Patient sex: F
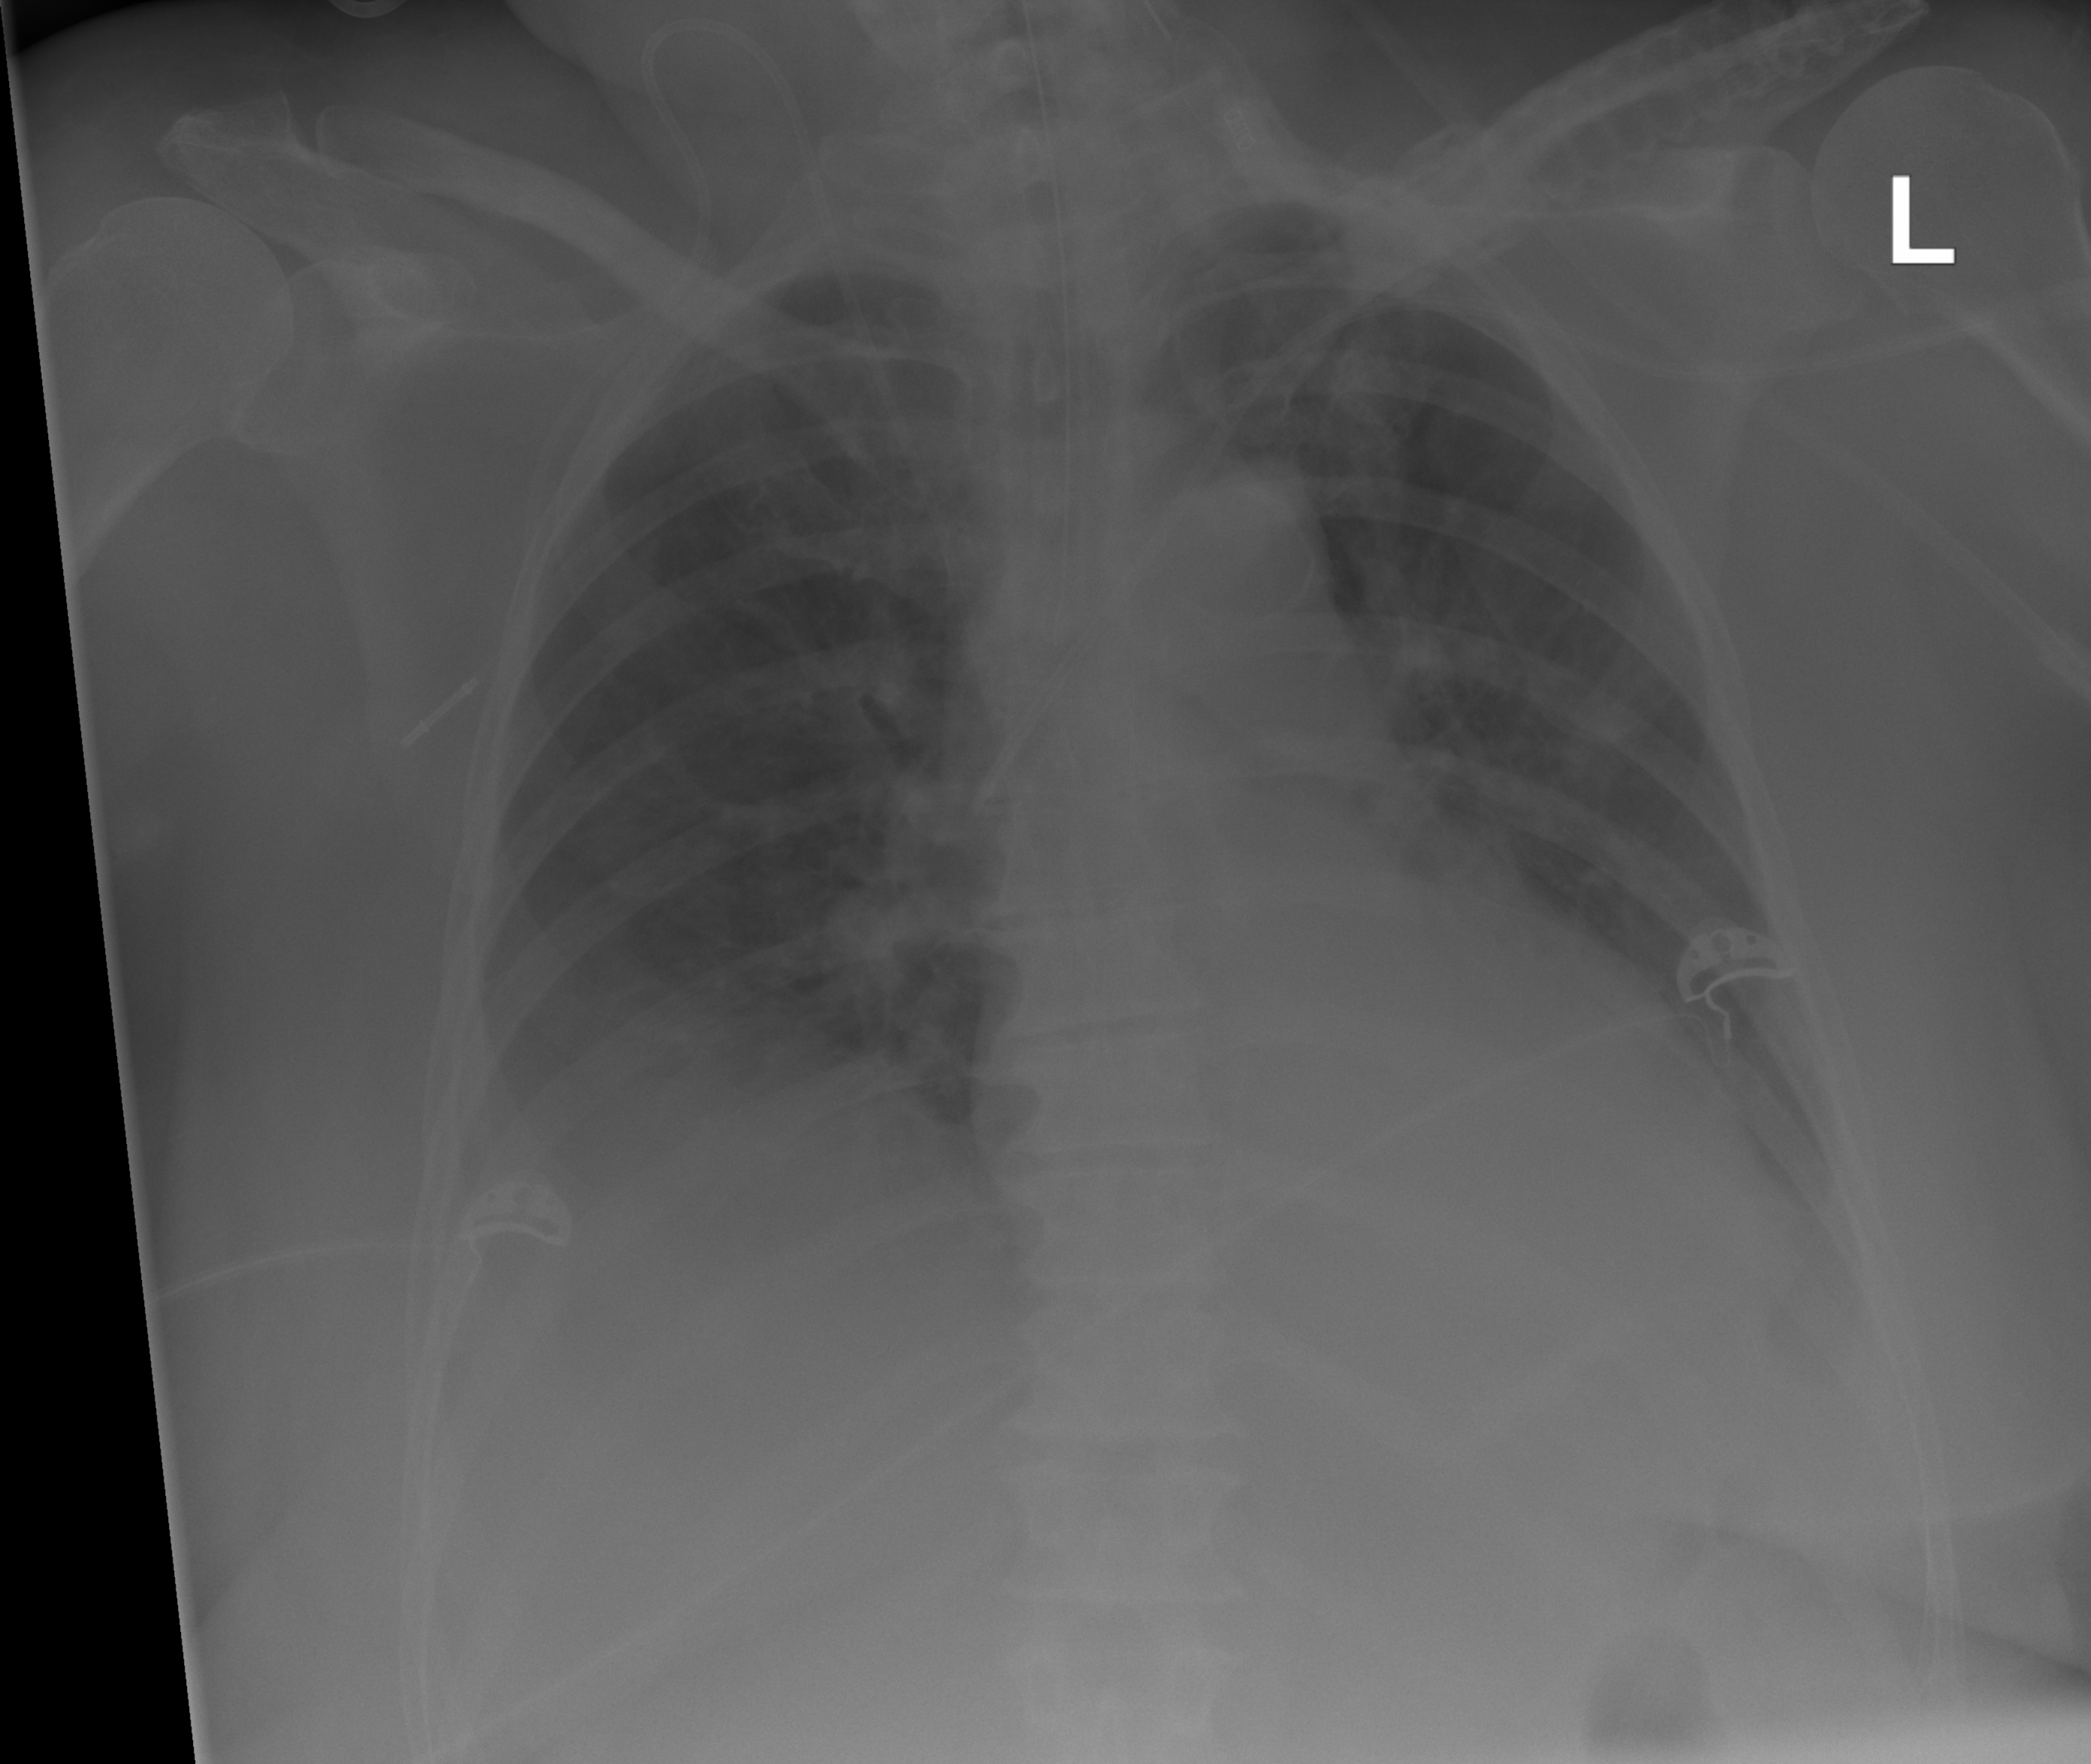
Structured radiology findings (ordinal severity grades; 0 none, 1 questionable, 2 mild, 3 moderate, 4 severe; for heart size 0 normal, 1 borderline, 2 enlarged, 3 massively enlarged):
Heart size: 0
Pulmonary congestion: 0
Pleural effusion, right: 2
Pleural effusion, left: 2
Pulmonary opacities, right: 0
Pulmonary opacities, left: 0
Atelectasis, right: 0
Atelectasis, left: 0